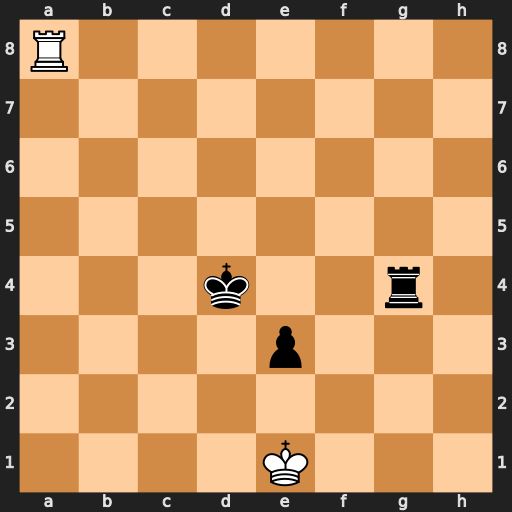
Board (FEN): R7/8/8/8/3k2r1/4p3/8/4K3
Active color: w
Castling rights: -
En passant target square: -
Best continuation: Ra4+ Kc3 Rxg4